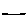
Label: line